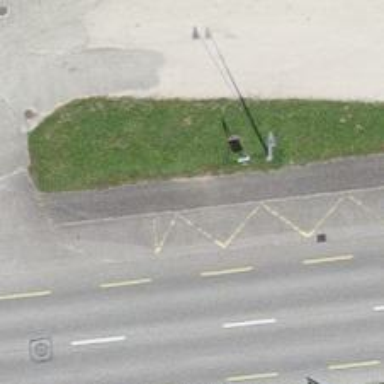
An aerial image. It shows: Bus stop with platform for public transport.